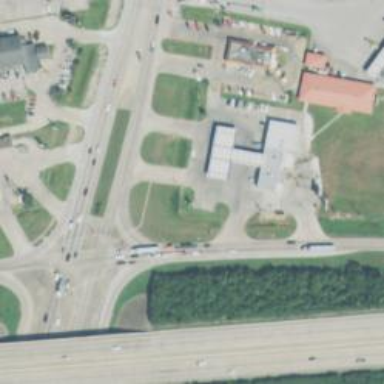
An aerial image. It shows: Primary link highway.